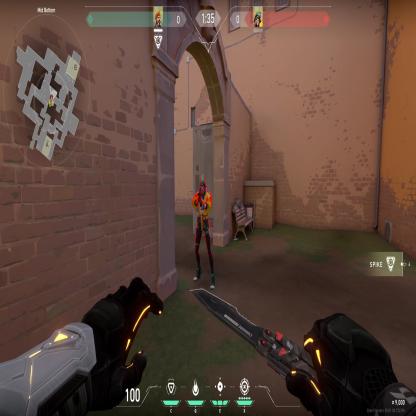
Label: enemy